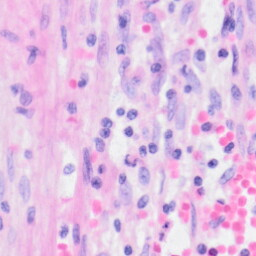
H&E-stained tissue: Kidney